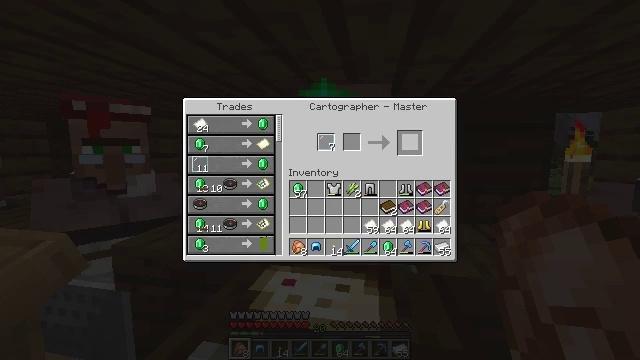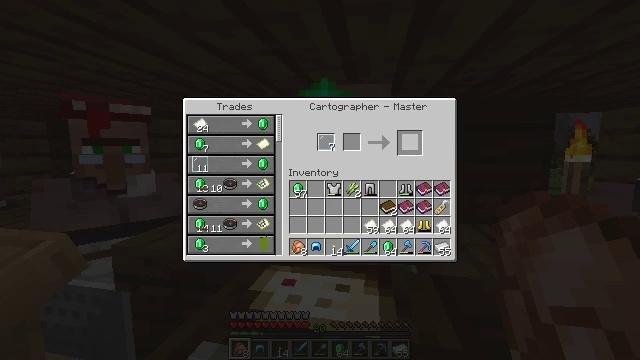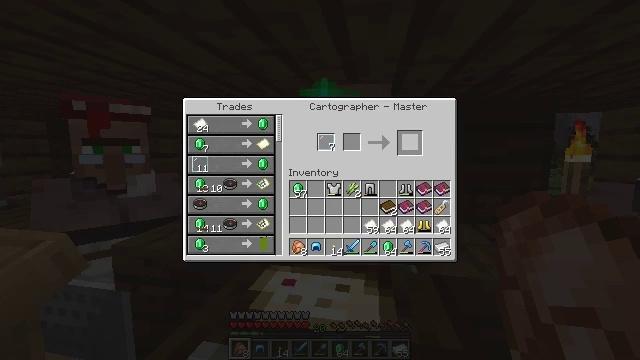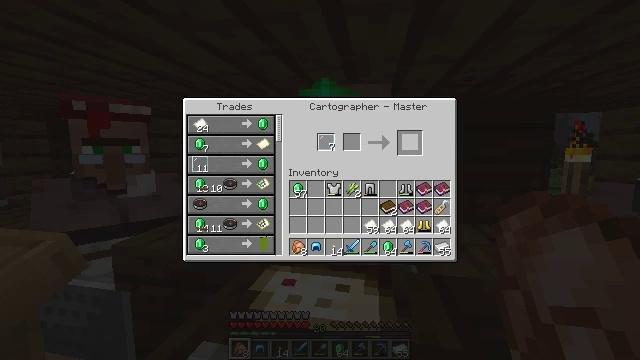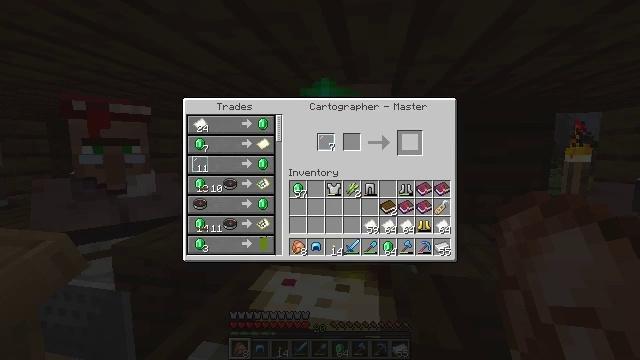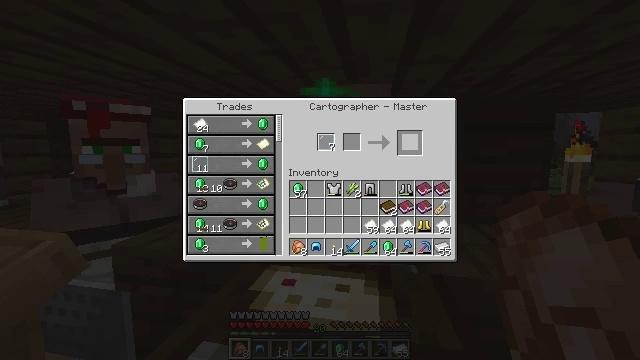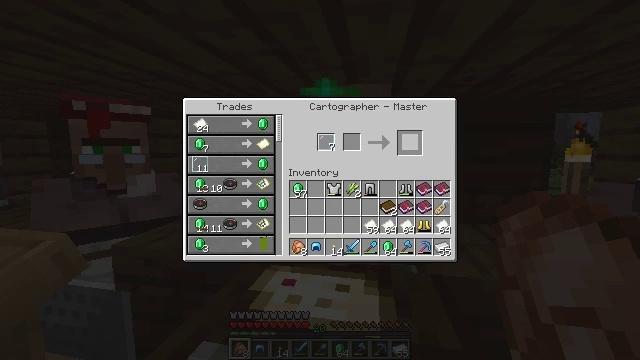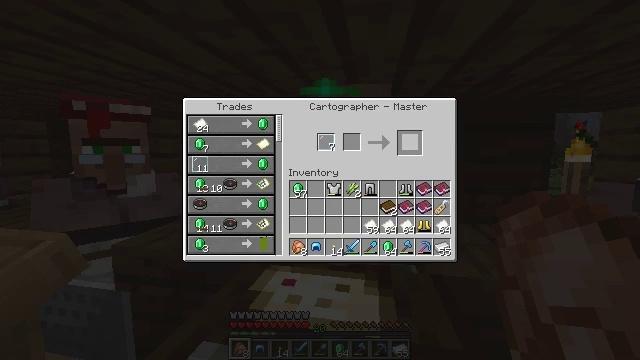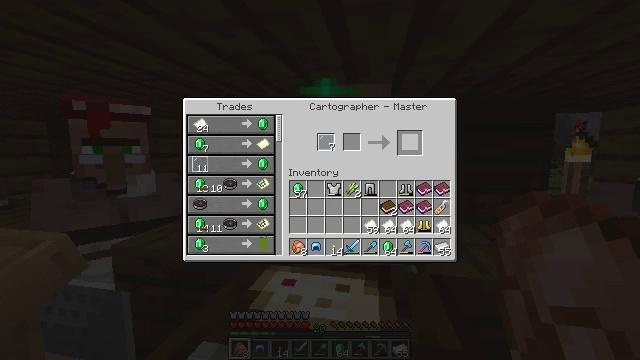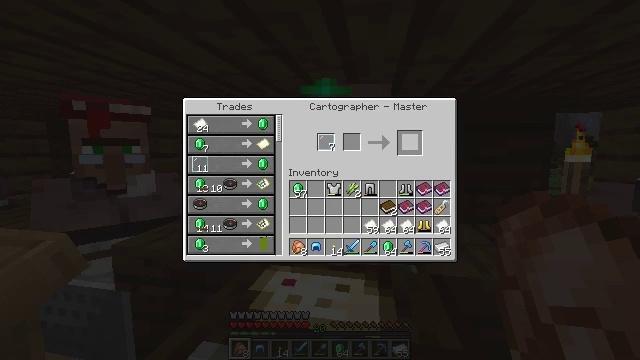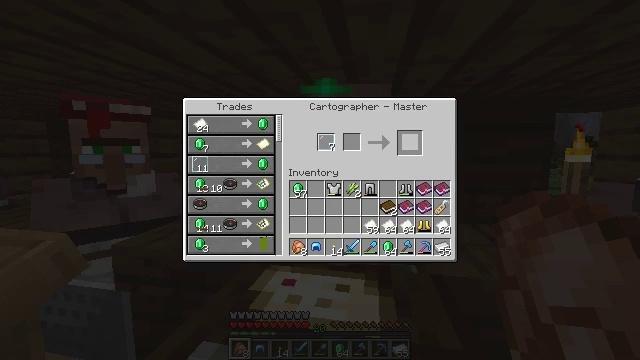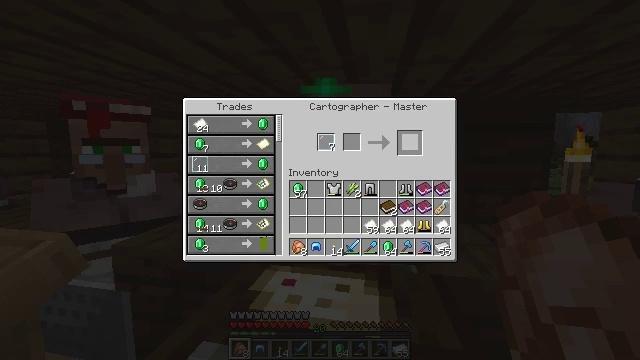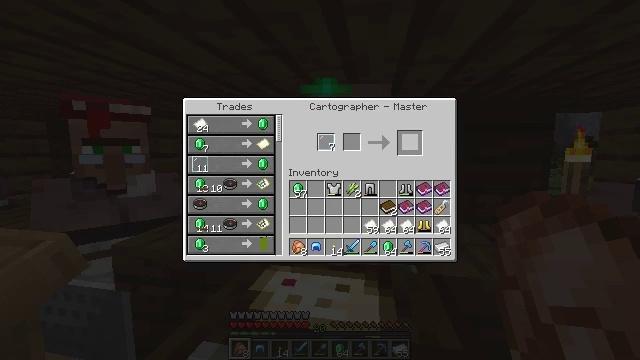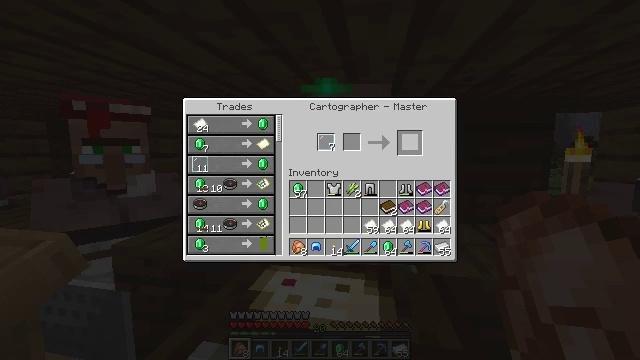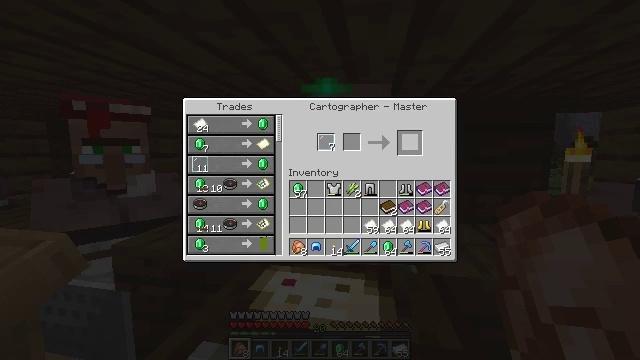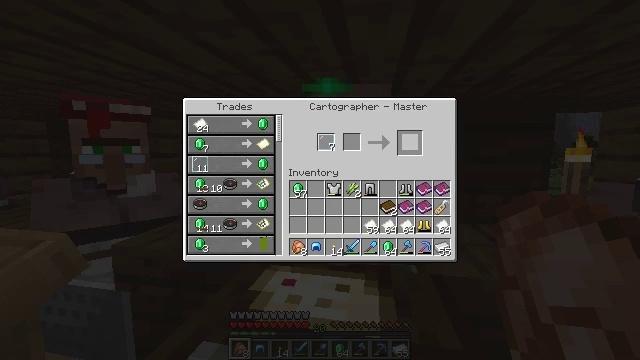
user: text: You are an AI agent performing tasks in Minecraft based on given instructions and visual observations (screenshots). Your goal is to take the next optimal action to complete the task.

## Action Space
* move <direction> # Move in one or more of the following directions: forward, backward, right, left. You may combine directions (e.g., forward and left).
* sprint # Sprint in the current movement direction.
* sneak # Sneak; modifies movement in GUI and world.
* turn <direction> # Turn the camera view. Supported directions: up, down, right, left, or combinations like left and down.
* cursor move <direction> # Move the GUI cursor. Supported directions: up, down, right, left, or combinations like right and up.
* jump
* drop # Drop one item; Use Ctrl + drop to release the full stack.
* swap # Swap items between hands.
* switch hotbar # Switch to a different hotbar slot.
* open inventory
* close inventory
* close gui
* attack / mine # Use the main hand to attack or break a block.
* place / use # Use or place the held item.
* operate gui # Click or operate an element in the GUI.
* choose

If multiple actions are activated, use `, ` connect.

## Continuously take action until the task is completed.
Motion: motion action
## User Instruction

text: Use the crafting grid to create a compass.
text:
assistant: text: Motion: sneak, open gui
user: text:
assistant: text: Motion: sneak
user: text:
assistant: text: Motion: sneak
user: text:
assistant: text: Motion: sneak
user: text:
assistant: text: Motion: sneak
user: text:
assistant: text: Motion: sneak
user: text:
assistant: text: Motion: sneak
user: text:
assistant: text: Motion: sneak
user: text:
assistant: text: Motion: sneak
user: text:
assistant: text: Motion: sneak
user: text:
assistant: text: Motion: sneak
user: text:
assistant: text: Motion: sneak
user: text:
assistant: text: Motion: sneak
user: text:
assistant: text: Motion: sneak
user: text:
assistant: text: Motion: sneak
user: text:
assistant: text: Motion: sneak
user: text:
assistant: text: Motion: sneak
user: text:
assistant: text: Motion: sneak
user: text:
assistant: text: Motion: sneak
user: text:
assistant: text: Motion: sneak
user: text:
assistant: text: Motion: sneak
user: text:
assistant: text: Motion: sneak
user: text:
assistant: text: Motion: sneak
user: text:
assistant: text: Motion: sneak
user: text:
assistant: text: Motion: sneak
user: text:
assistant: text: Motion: no_op
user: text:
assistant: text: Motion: no_op
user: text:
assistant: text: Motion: no_op
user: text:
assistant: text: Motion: no_op
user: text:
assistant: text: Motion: no_op